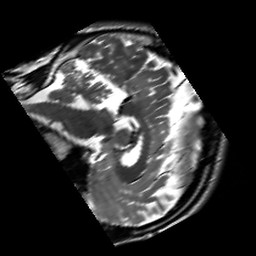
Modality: T2w
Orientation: sagittal
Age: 31
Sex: male
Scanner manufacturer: siemens
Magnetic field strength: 3 T
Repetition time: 7 s
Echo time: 0.09 s